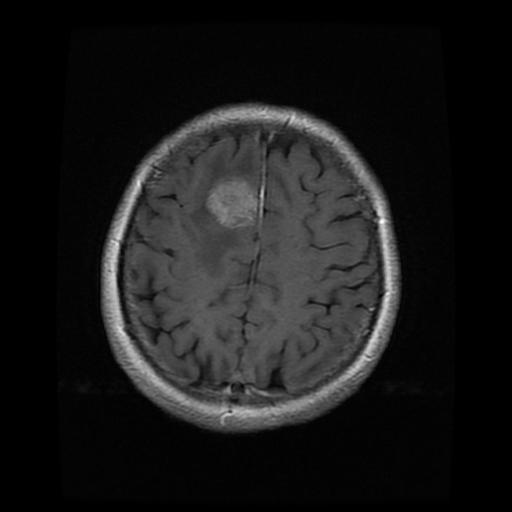
Label: meningioma